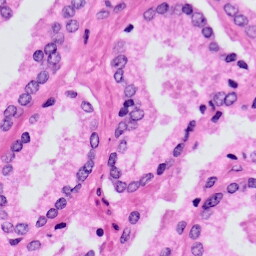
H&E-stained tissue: Prostate